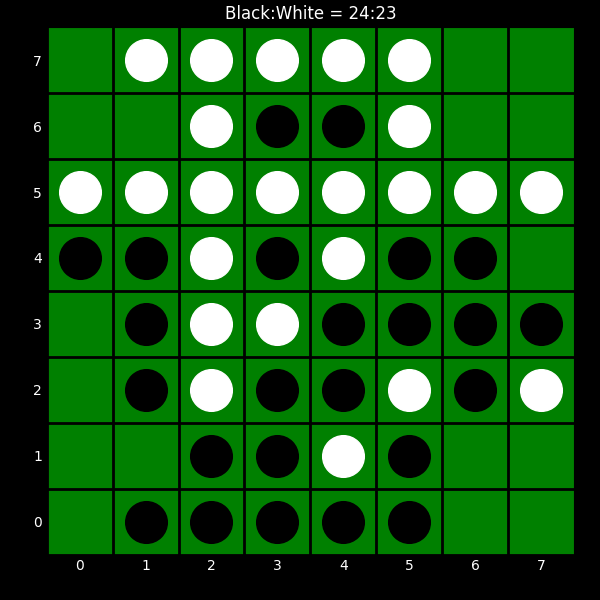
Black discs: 24
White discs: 23